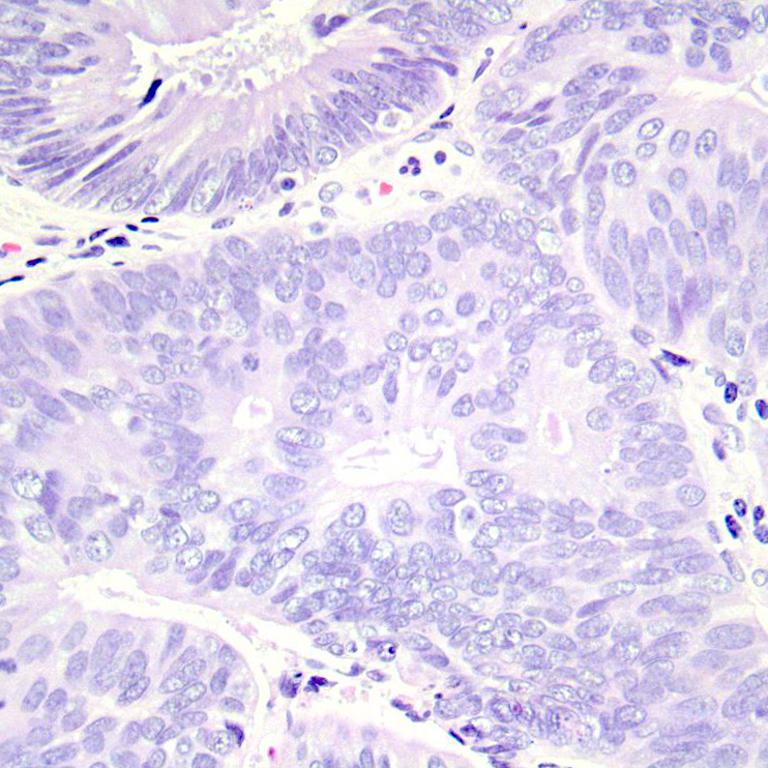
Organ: colon
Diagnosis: adenocarcinomas